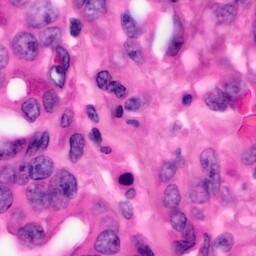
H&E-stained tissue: Pancreatic